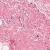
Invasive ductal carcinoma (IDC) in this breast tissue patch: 0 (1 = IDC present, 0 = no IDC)